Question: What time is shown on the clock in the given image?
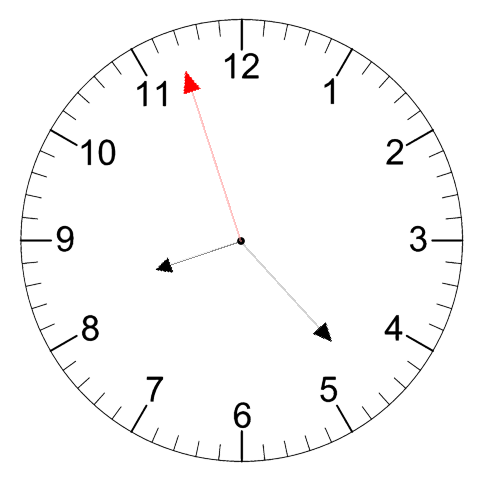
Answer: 08:22:57